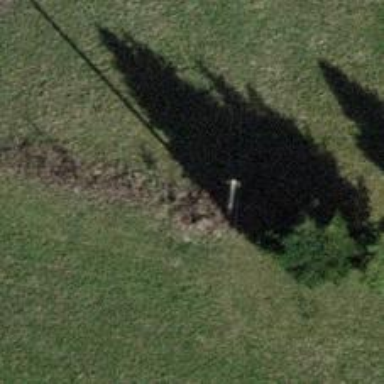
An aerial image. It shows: Power pole.